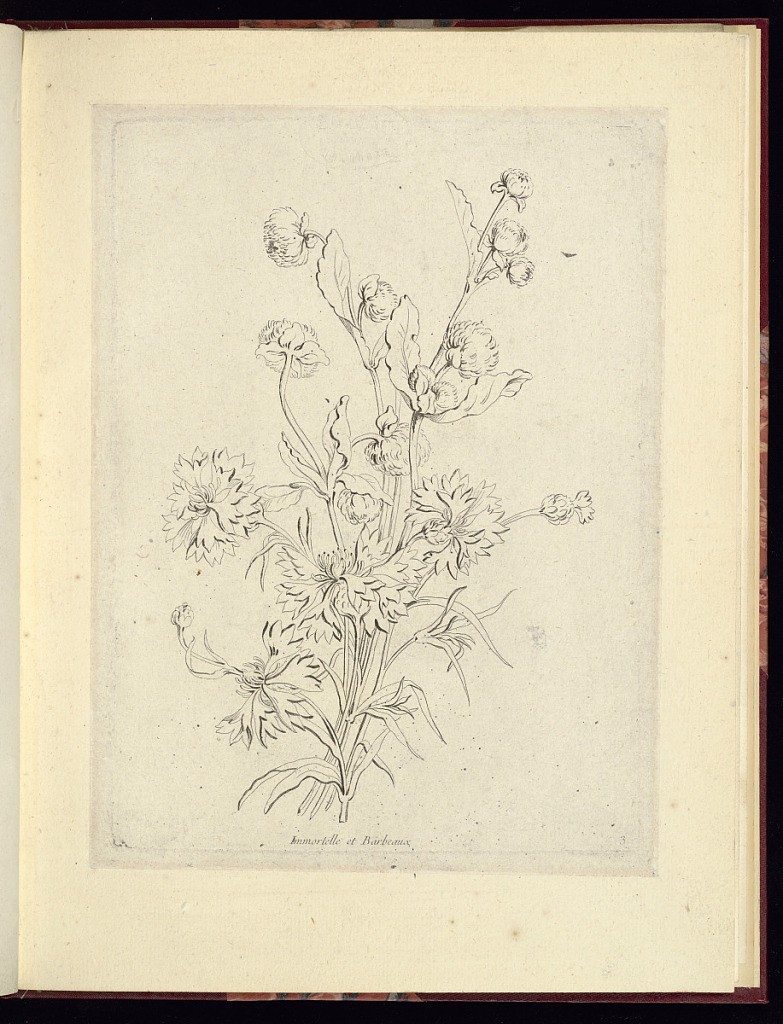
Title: Immortelle et Barbeaux
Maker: Charles-Germain de Saint-Aubin, French, 1721–1786
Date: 1757–68
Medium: Etching on paper
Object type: Print
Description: A floral bouquet of Immortelle and Barbeaux, sprigs with flowers and leaves. The plate is titled and numbered.